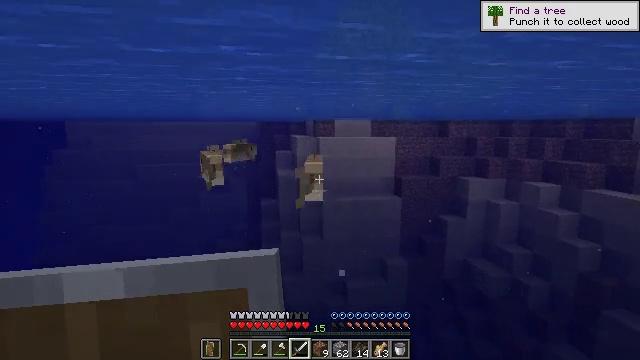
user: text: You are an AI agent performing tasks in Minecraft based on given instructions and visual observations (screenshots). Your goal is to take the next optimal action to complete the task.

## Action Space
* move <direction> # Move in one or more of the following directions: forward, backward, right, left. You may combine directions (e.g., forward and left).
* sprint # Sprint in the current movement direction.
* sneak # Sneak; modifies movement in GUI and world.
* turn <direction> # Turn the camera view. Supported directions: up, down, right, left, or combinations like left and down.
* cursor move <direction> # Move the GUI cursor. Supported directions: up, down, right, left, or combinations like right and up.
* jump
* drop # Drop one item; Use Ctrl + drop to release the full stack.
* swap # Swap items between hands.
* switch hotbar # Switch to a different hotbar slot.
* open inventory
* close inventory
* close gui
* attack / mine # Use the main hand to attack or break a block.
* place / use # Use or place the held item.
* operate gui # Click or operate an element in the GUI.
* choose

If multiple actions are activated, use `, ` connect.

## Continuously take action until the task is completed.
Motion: motion action
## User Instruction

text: Hunt a cod.
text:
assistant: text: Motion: attack / mine